Question: My web app has a JSF2.0 page that looks more or less like this:

I need to preview the image, before i upload it and save it to the file system:
Do you know is there any library that can help me do that easily?
I use primefaces fileupload gadget currently, but i don't know how to just preview and then upload.
Could you give me some best practice tips on from where to start, in order to achieve my goal.
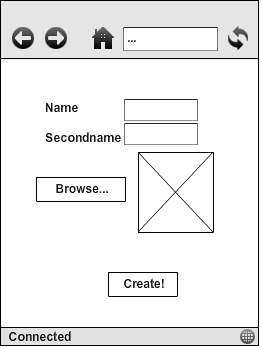
Answer: is very complex...theoretically is possible but complex..
when upload the file you should save the stream (byte[]) in the session of the user and after that make the img src url for a servlet that responds with the bytes saved earlier...
this is the theory...I don't know if there is something implemented...